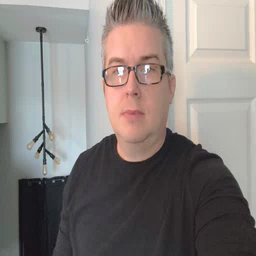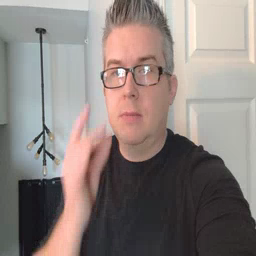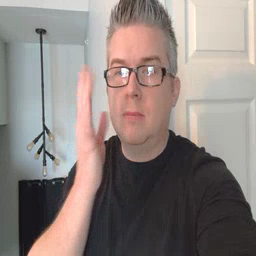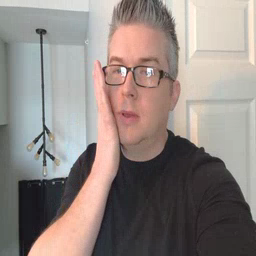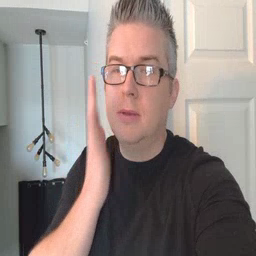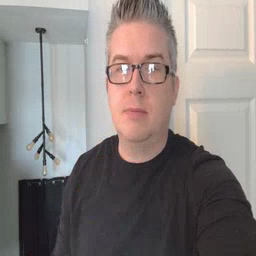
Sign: bee